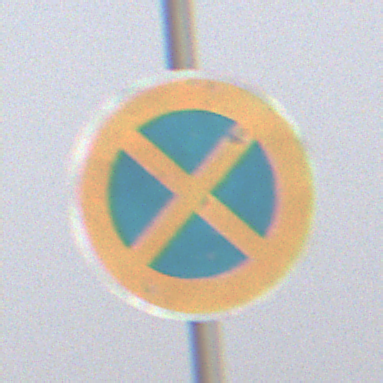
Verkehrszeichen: AbsolutesHalteverbot
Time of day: MorningAfternoon
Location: Outdoor (Nature)
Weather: PartlyCloudy
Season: NotSpecified
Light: Natural